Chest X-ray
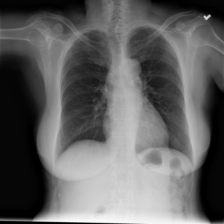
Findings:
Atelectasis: negative
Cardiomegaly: negative
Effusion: negative
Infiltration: negative
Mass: negative
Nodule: negative
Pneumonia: negative
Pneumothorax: negative
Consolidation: negative
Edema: negative
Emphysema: negative
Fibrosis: negative
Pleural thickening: negative
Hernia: negative